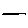
Label: line